Question: I have a Windows Azure account and am using Azure Mobile Services with my Windows 8 Store App, and have followed the instructions in <URL>, but there is a problem somewhere and there isn't any information about it online.
The <URL> - but both of them display the same error message.
It can't install because my Windows Store App is running .NET Framework 4.5 (which is how it's supposed to be), and that the SendGrid library isn't compatible with .NET Framework 4.5.
How can I send e-mails from within my Windows Store App using SendGrid? Or how do I just get SendGrid to work?
Here's how it looks on my end when I try to install either of the options:

The text in the image says:
> Could not install package SendGridPlus 2.1.1. You are trying to
install this package into a project that targets
.NETCore,Version=v4.5, but the package does not contain any assembly
references that are compatible with that framework. For more
information, contact the author.
# Updates
As suggested by @Pascal, I have used the Package Manager Console to install it, with:
Install-Package Sendgrid -Version 1.0.1
But it just threw the exact same error message at me:
> PM> Install-Package Sendgrid -Version 1.0.1 Successfully installed
'Sendgrid 1.0.1'. Successfully uninstalled 'Sendgrid 1.0.1'. Install
failed. Rolling back... Install-Package : Could not install package
'Sendgrid 1.0.1'. You are trying to install this package into a
project that targets '.NETCore,Version=v4.5', but the package does not
contain any assembly references that are compatible with that
framework. For more information, contact the package author. At
line:1 char:1
+ Install-Package Sendgrid -Version 1.0.1
+ ~~~~~~~~~~~~~~~~~~~~~~~~~~~~~~~~~~~~~~~
+ CategoryInfo : NotSpecified: (:) [Install-Package], InvalidOperationException
+ FullyQualifiedErrorId : NuGetCmdletUnhandledException,NuGet.PowerShell.Commands.InstallP
ackageCommand
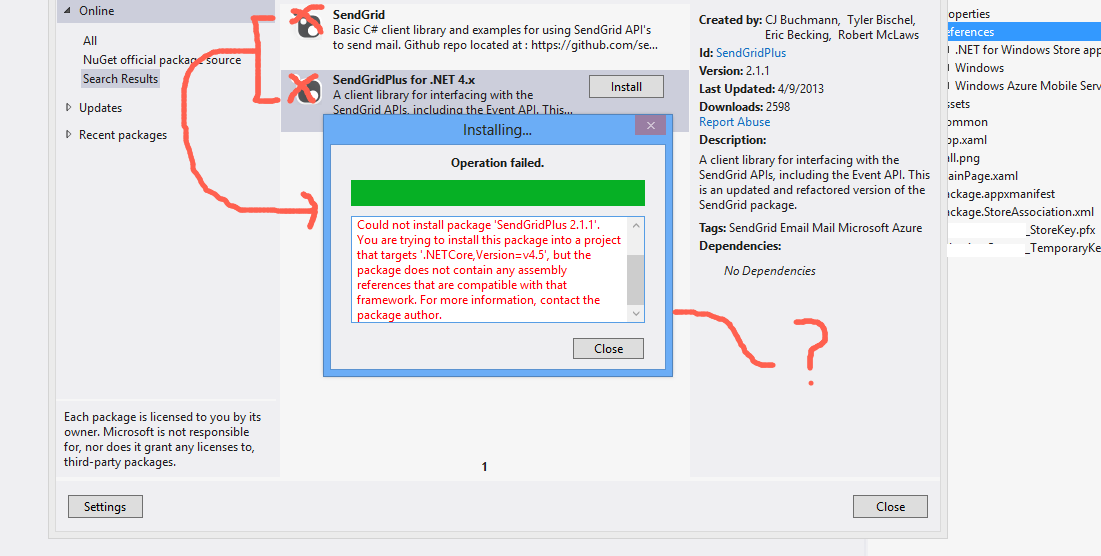
Answer: You should try to install the Sendgrid package version 1.0.1 (as stated in the tutorial) using the Package Manager Console instead of the NuGet GUI.
'''
Install-Package Sendgrid -Version 1.0.1
'''
The latest version of the Sengrid package is version 1.1.1 which depends on RestSharp which unfortunately doesn't have a version targeting WinRT (.NETCore,Version=v4.5).
-Edit: The SendGrid package cannot be used in Windows Store Apps. For an Azure Mobile Service SendGrid should be used directly in a script on the Azure Portal